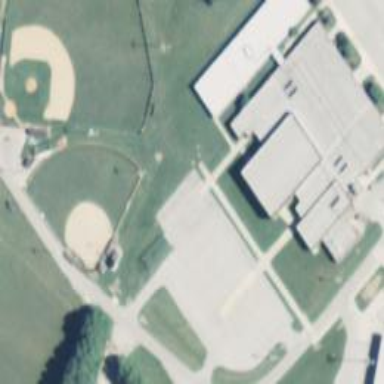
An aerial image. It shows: Middle school building with school amenities.